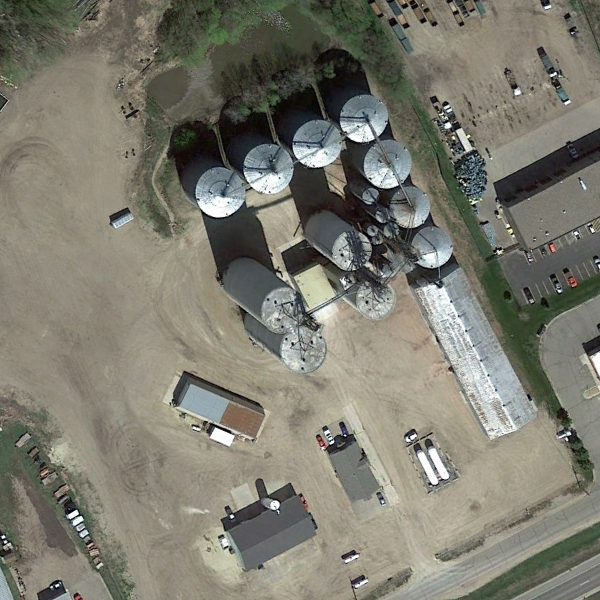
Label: StorageTanks